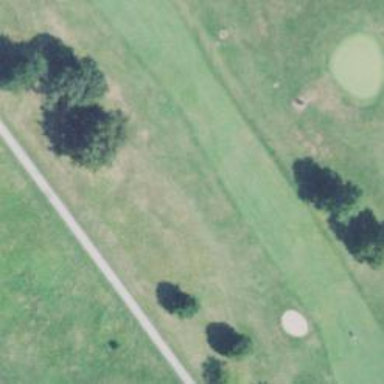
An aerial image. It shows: Grassy area designated as golf fairway.